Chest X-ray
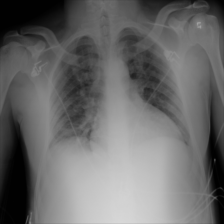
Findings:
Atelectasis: negative
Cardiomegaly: negative
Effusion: negative
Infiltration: negative
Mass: negative
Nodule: negative
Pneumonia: negative
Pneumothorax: negative
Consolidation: negative
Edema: negative
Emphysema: negative
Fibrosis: negative
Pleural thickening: negative
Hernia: negative